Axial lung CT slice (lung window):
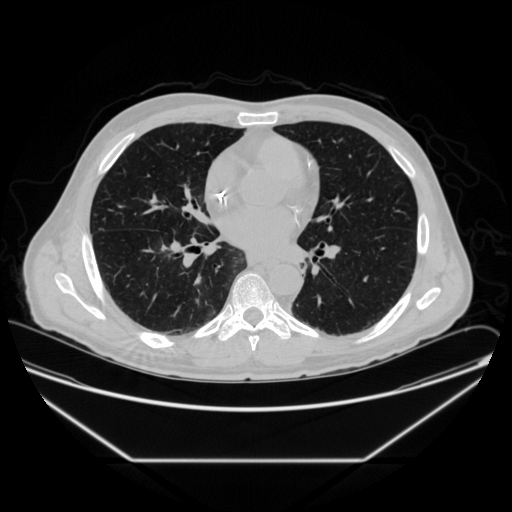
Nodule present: no